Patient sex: F
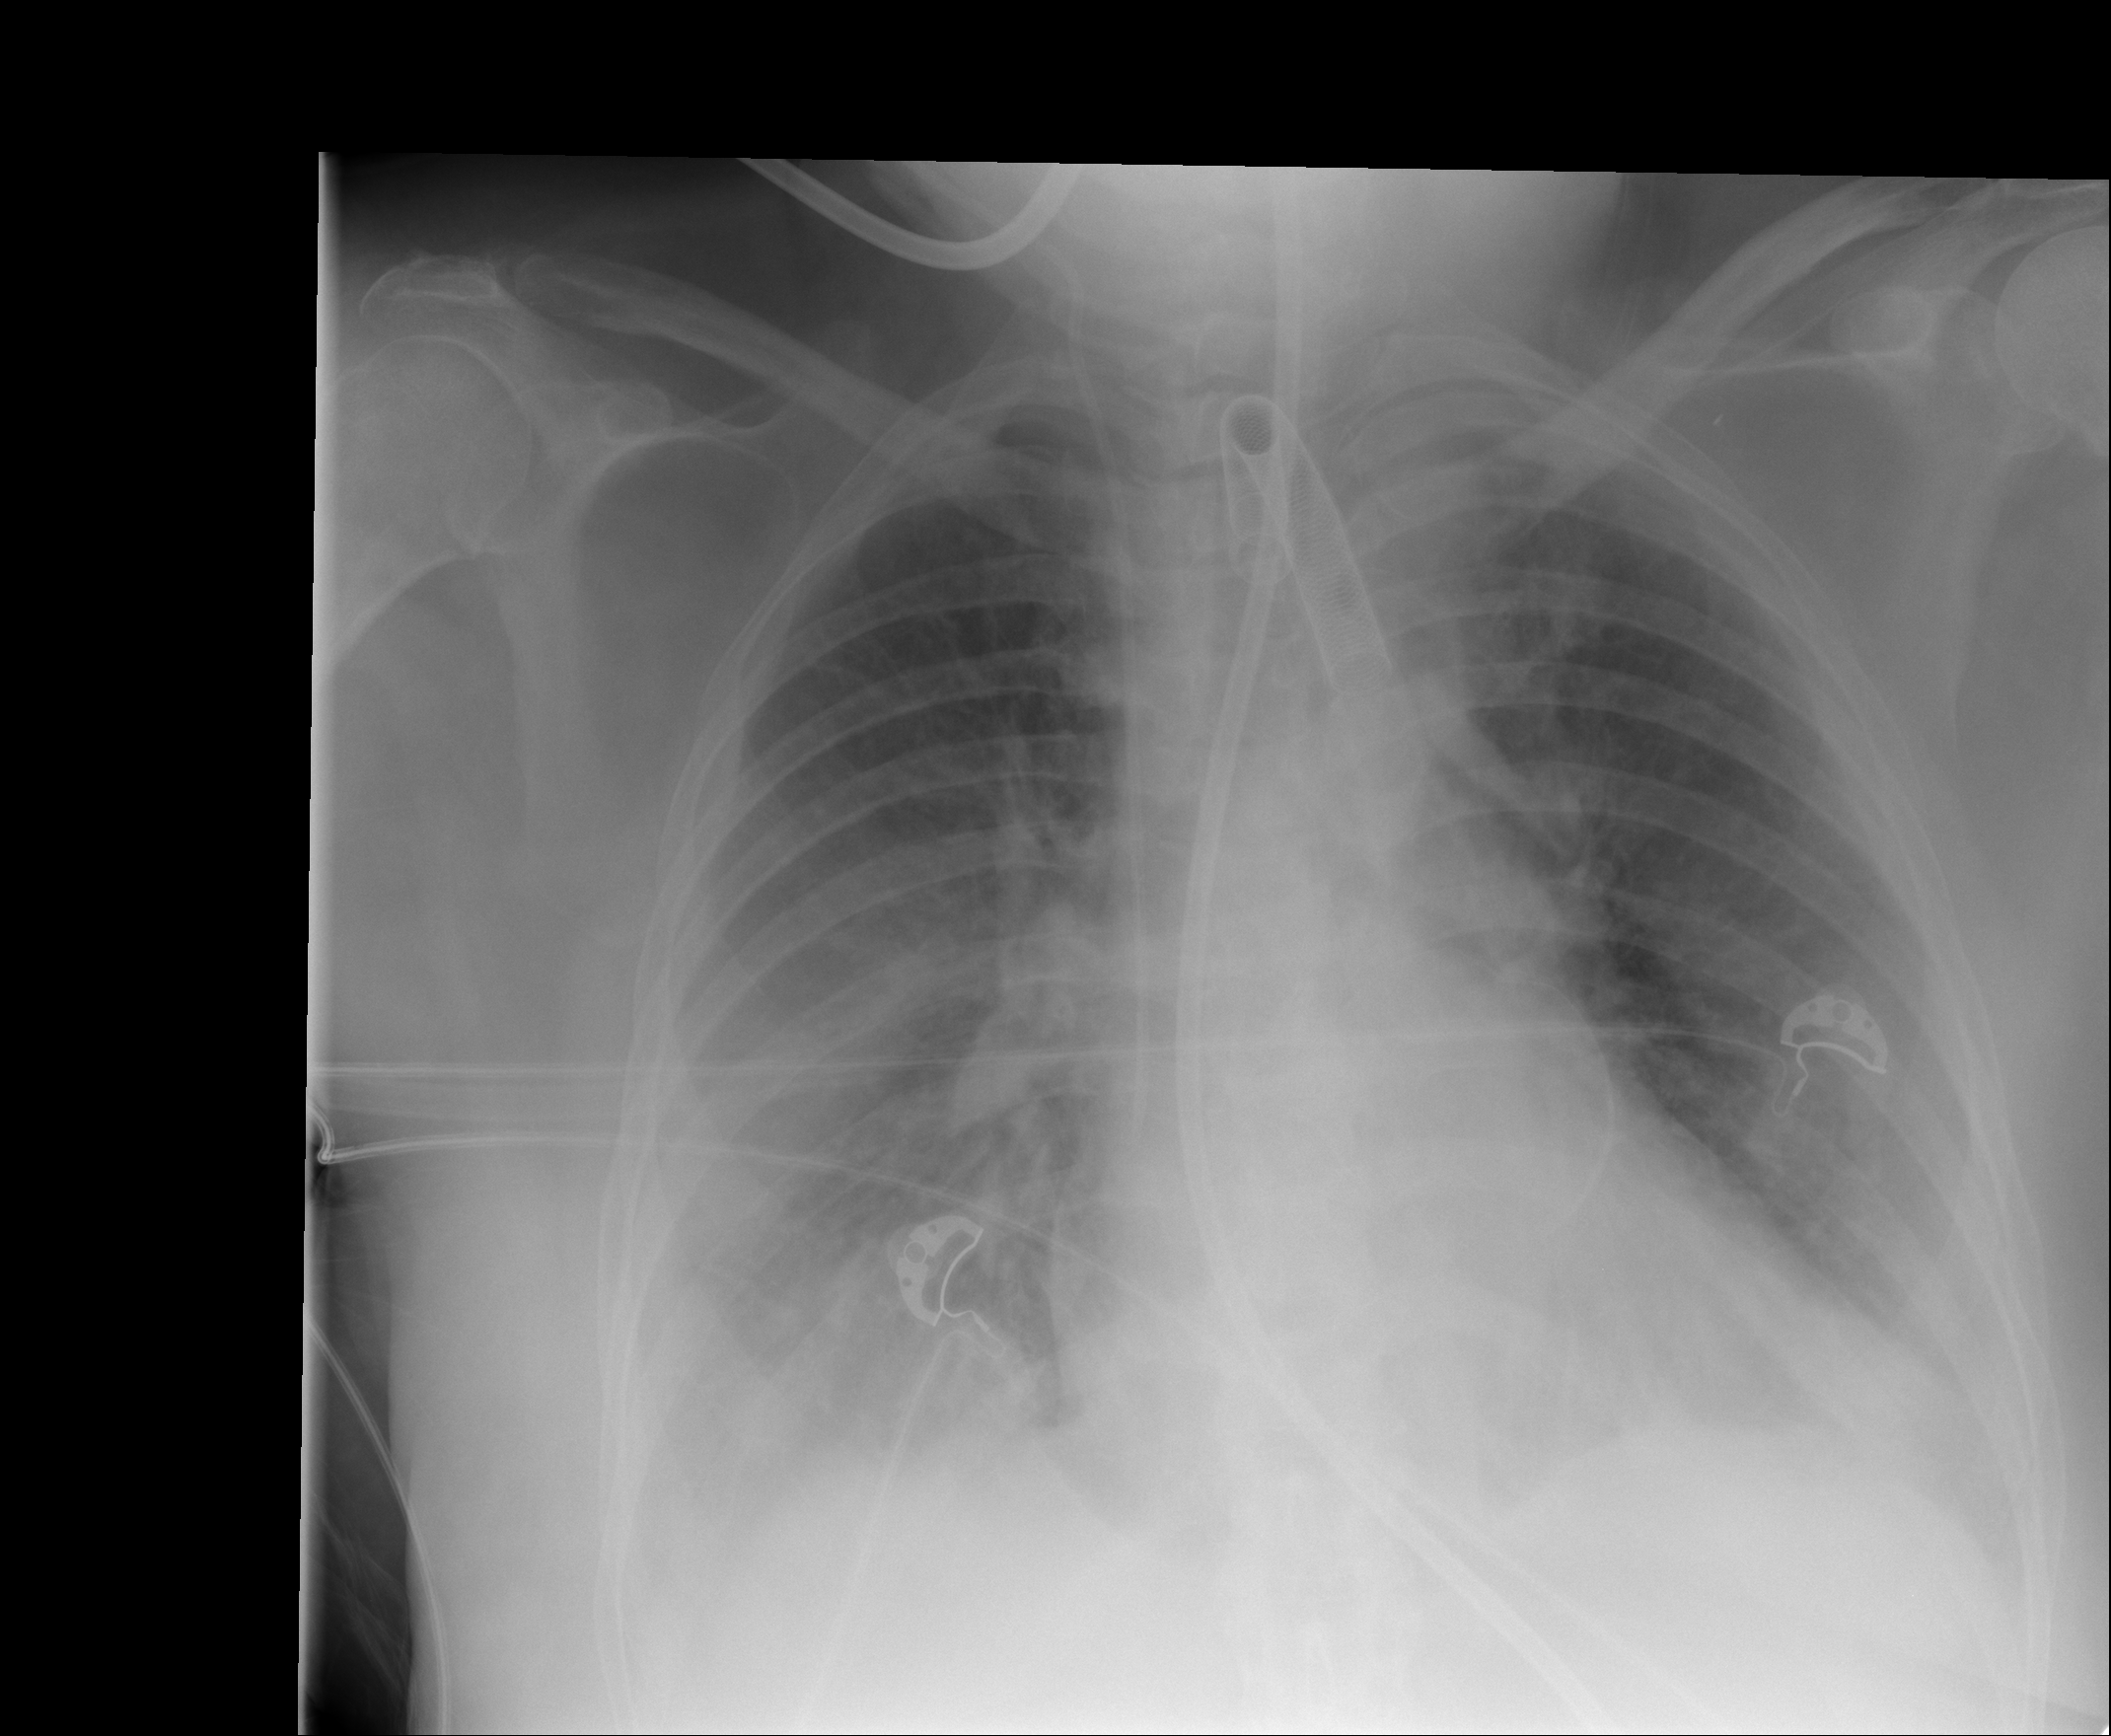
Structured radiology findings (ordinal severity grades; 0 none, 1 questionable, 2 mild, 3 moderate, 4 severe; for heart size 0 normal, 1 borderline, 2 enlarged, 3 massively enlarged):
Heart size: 1
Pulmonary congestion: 2
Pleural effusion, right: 3
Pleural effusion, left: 2
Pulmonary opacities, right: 2
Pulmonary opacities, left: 0
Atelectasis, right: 3
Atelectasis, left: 2